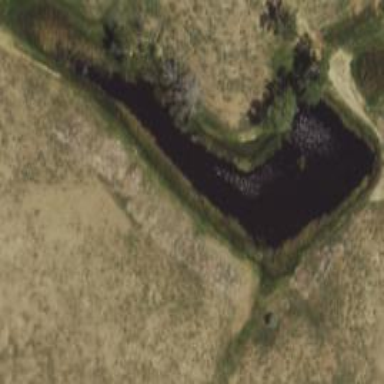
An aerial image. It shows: Pond formed by natural waterway.